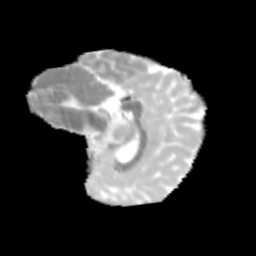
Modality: MD
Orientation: sagittal
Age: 11
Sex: female
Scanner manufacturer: siemens
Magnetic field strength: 3 T
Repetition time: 3.8 s
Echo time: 0.07 s